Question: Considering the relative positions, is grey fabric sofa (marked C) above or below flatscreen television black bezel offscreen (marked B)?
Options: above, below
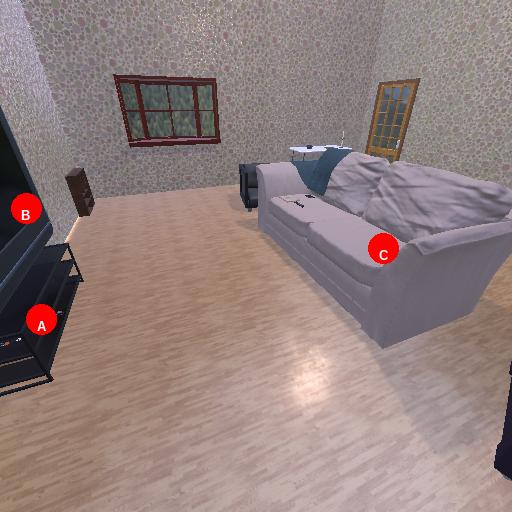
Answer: above